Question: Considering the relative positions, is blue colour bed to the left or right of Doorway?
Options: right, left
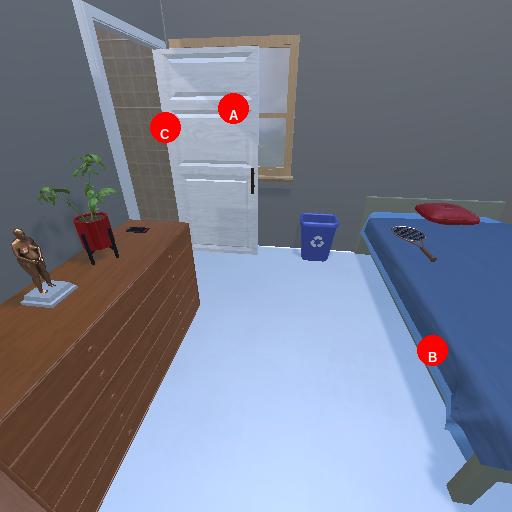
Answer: right